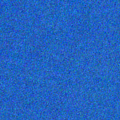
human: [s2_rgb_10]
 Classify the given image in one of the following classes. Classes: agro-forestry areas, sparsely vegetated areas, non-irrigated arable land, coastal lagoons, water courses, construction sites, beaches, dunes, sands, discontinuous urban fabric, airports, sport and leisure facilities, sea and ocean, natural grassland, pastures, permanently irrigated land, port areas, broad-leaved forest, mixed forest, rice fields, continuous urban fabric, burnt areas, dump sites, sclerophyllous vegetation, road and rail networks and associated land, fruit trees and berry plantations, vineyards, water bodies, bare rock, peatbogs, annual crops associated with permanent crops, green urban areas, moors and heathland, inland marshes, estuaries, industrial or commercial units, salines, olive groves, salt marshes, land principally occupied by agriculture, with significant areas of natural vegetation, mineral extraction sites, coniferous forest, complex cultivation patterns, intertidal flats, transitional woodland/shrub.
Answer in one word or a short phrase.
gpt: sea and ocean